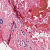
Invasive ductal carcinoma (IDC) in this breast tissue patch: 1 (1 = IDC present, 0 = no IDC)